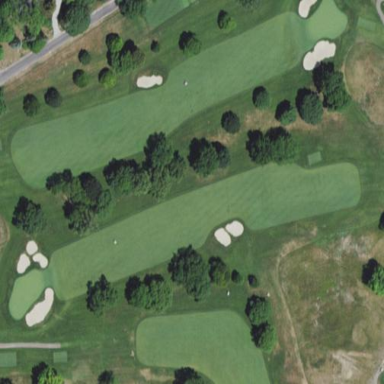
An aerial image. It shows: Grassy area designated as golf fairway.